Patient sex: M
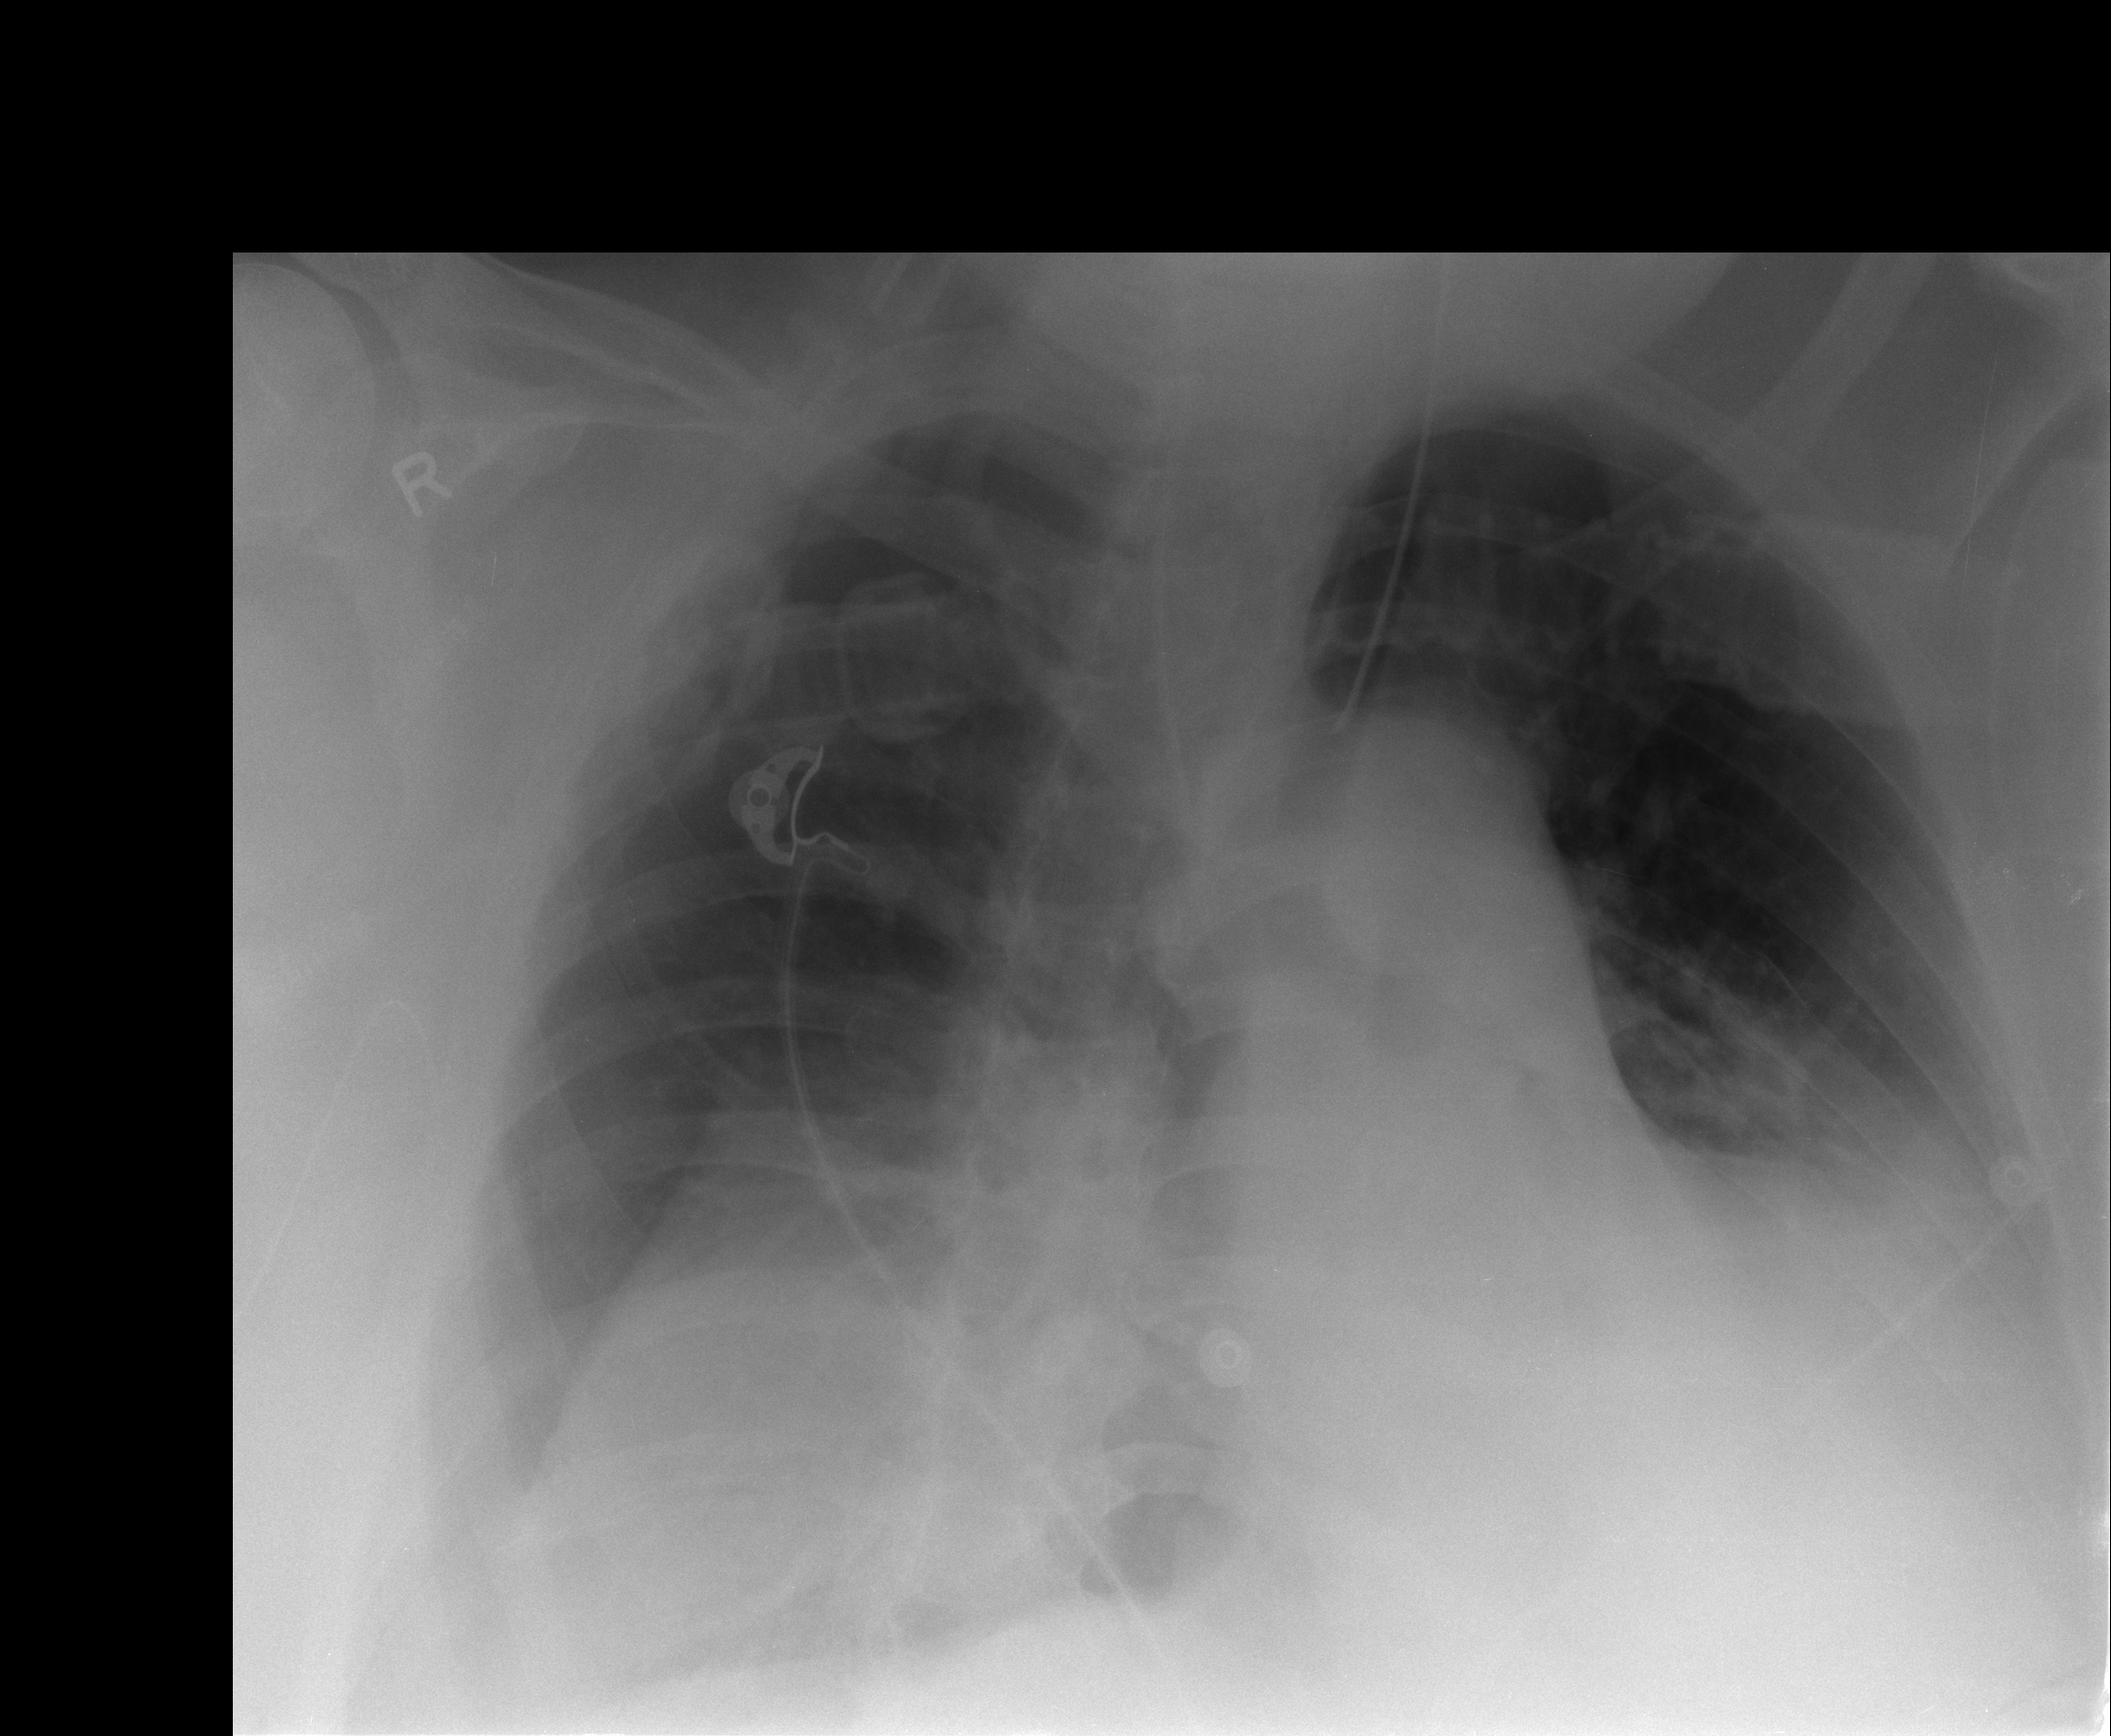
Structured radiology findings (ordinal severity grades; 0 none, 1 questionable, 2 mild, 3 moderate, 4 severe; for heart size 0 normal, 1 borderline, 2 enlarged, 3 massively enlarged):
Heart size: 2
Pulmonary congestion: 2
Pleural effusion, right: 2
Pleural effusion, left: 2
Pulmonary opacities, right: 0
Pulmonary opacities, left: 0
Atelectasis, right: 2
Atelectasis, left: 2